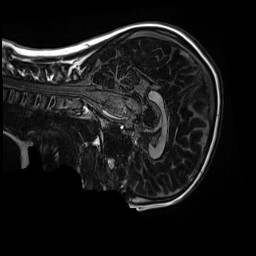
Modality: MP2RAGE
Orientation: sagittal
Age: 10
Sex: female
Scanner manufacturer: siemens
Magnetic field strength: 3 T
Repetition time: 4 s
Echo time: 0.00303 s